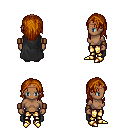
a pixel art fantasy rpg character, female body template, human, dark skin, black cape, gold greaves, brunette long hairstyle, bronze tiara, leather bracers, gold boots, four views (front, back, left, right), 2x2 character sprite sheet, small pixel art, hard edges, no anti-aliasing